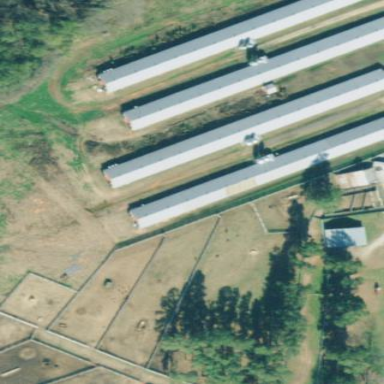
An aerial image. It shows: Poultry house.